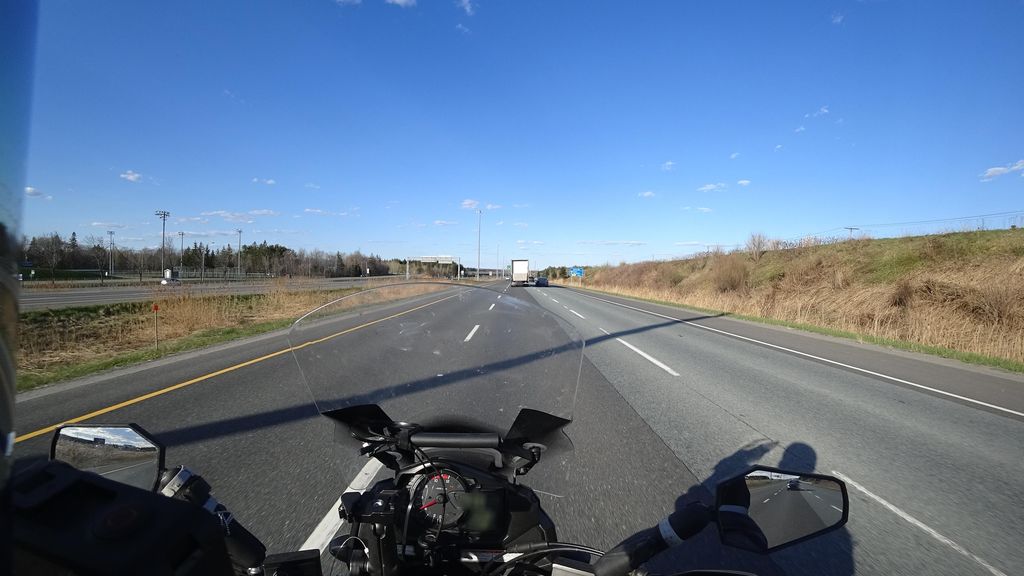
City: quebec_city